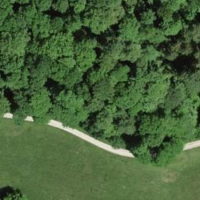
EUNIS habitat code: 44
Species observed at this site:
Tanacetum vulgare
Euphorbia cyparissias